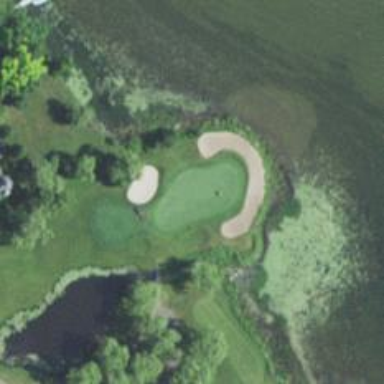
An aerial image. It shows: Golf hole.